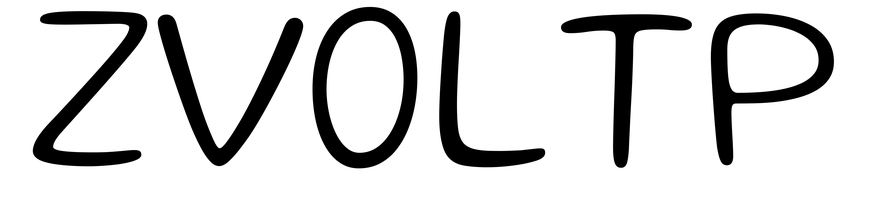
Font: Gluten_ExtraLight